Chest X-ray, PA view. Patient: 39 years old, sex F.
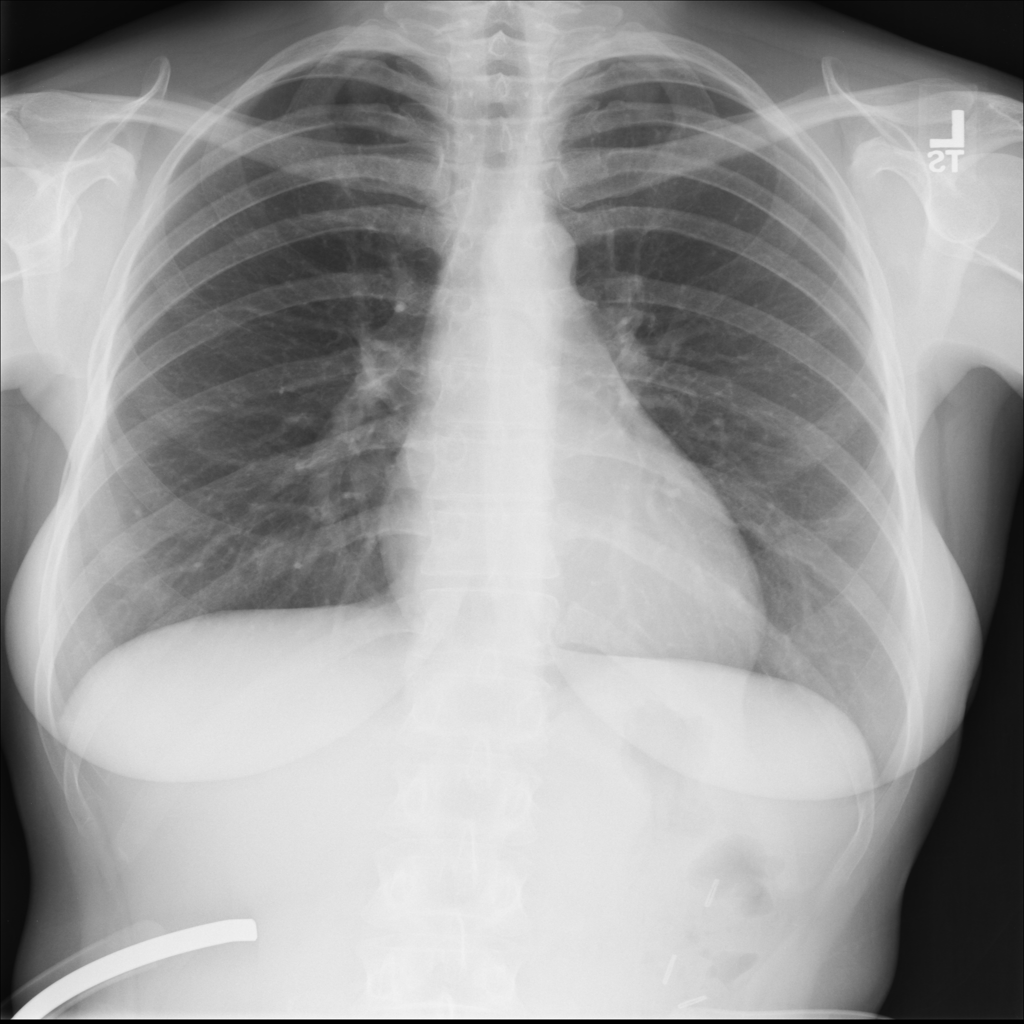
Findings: No Finding